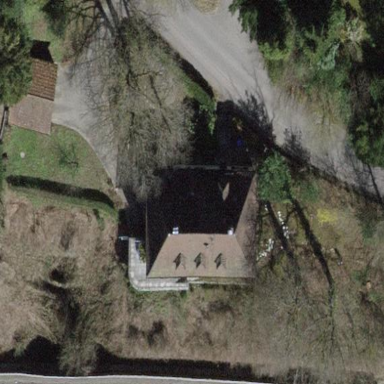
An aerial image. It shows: Detached building with hipped roof.